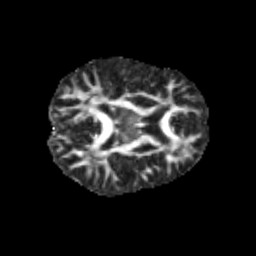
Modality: FA
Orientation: axial
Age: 12
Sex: male
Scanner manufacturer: siemens
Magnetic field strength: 3 T
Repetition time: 3.8 s
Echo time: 0.07 s